Interaction volume radius: 5 \u00c5
Interaction volume height: 10 \u00c5
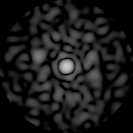
Disorder parameter: 0.8654